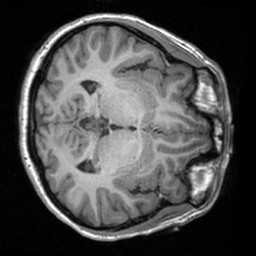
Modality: T1w
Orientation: axial
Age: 25
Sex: female
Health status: healthy
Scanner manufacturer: siemens
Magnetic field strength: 3 T
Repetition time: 1.9 s
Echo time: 0.00226 s